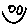
Label: smiley face